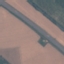
Label: Highway